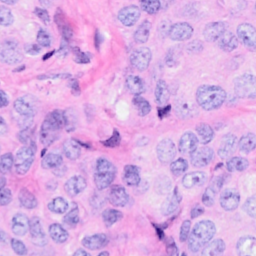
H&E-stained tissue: Breast